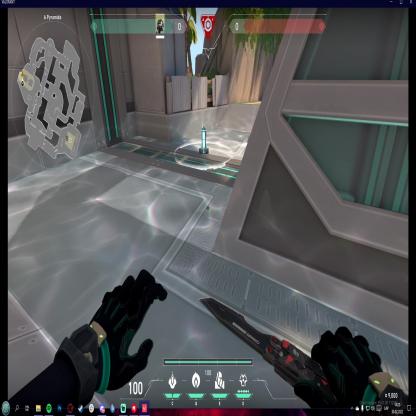
Label: planted spike